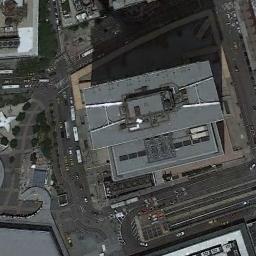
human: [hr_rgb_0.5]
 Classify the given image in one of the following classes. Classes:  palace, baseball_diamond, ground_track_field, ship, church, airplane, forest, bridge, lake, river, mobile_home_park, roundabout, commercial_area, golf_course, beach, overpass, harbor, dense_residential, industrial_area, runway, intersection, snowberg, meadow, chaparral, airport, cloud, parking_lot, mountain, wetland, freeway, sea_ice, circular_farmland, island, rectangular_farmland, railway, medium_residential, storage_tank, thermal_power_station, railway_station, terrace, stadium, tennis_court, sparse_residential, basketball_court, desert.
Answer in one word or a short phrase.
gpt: commercial_area